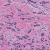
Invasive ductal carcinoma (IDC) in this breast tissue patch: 1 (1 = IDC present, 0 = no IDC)